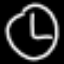
Label: clock